Interaction volume radius: 5 \u00c5
Interaction volume height: 30 \u00c5
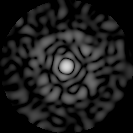
Disorder parameter: 0.8209